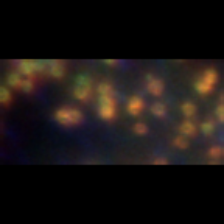
Taxon: Phaeocystis
Group: Other